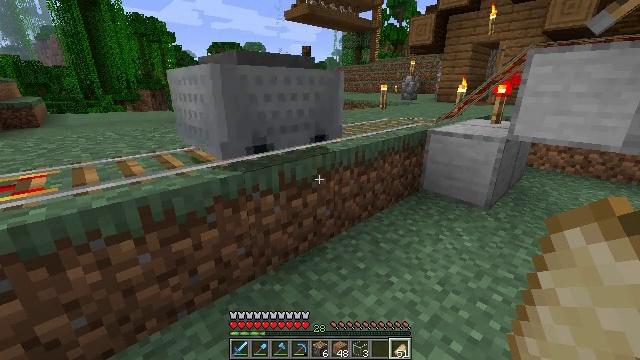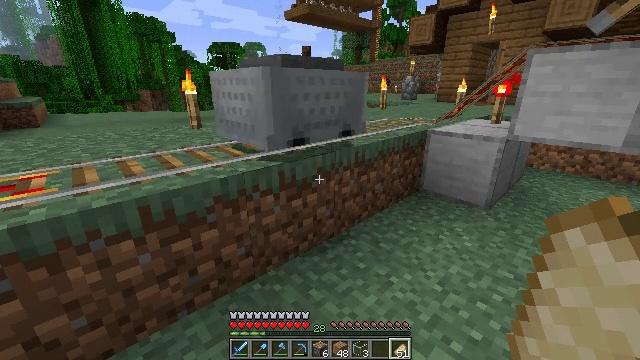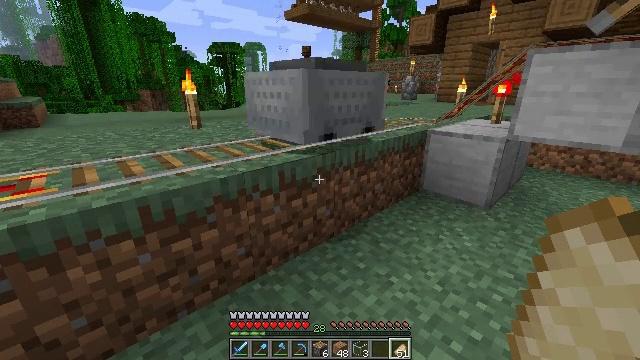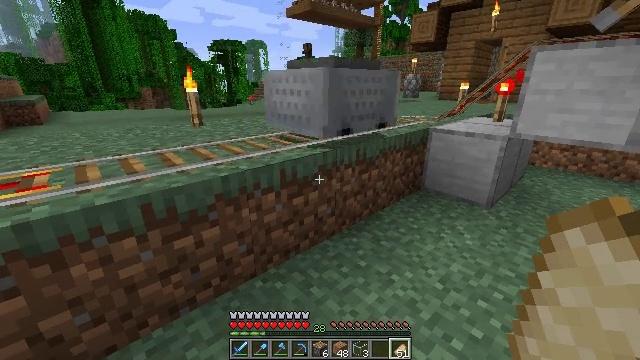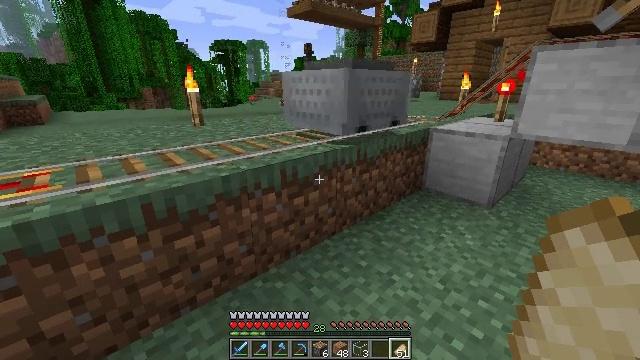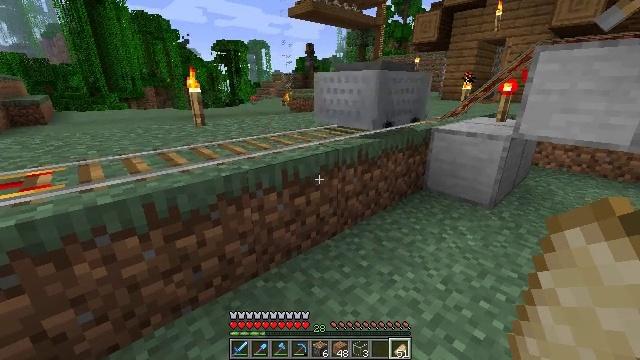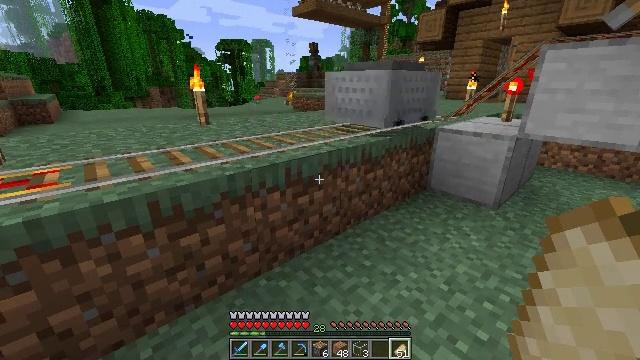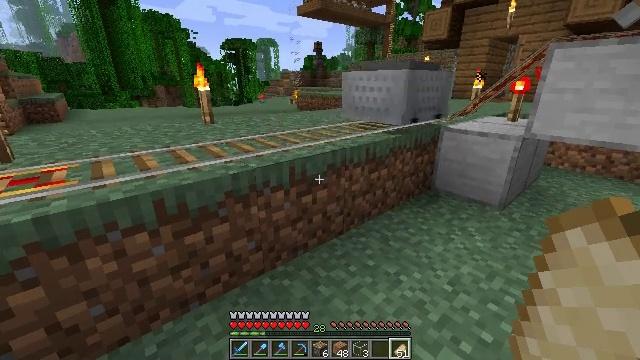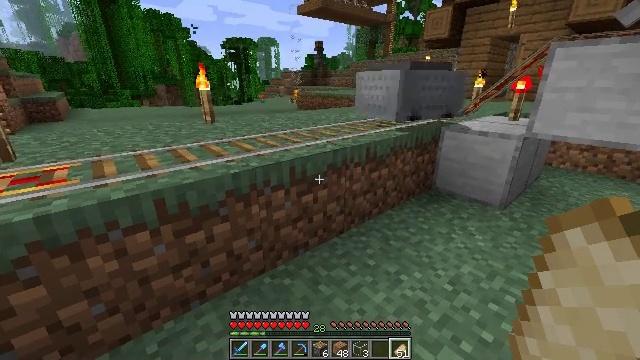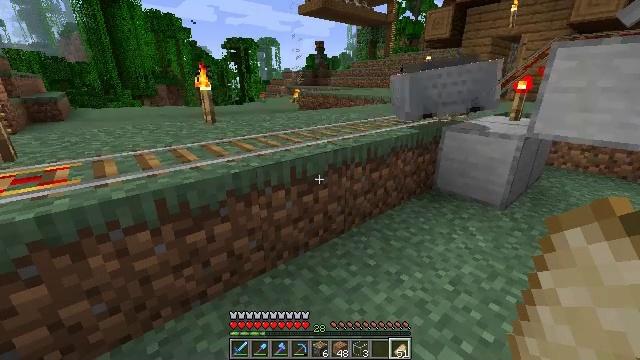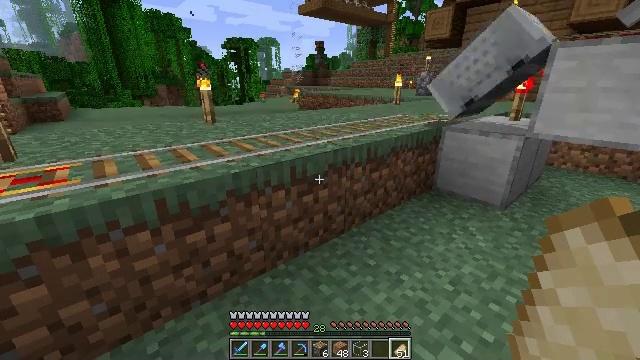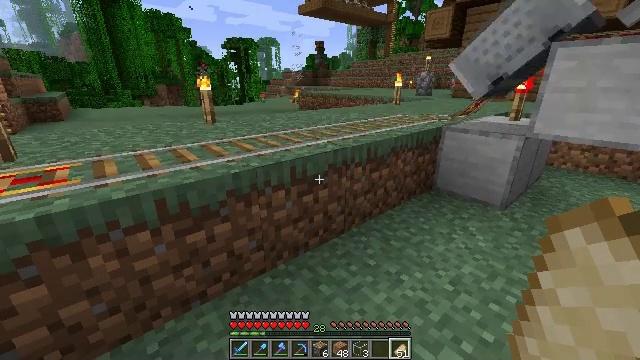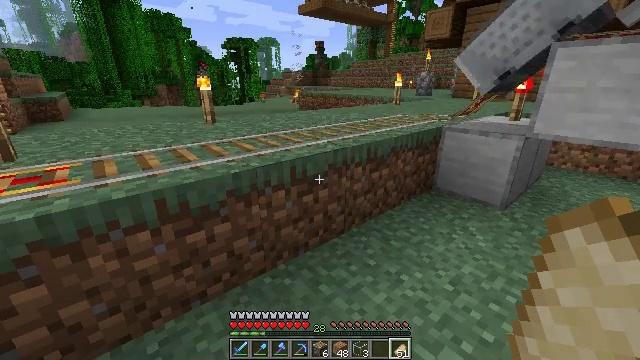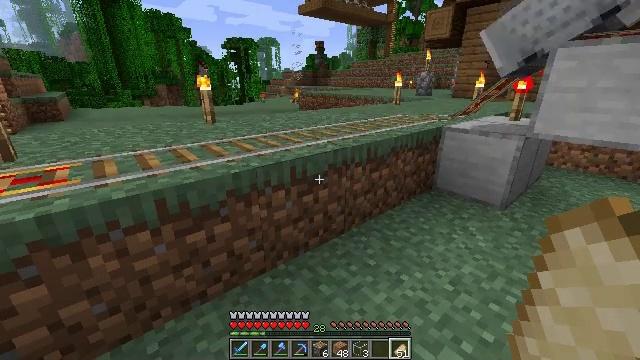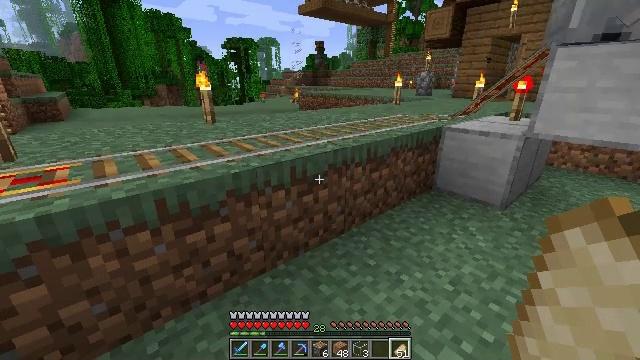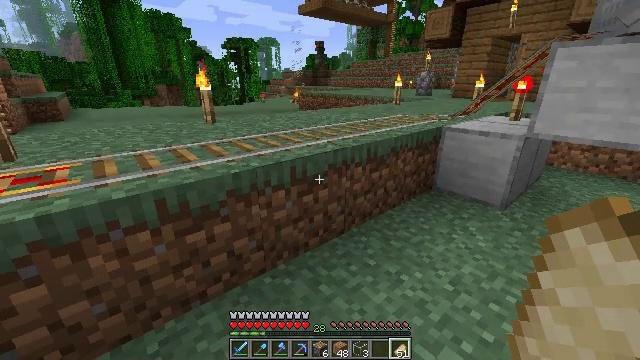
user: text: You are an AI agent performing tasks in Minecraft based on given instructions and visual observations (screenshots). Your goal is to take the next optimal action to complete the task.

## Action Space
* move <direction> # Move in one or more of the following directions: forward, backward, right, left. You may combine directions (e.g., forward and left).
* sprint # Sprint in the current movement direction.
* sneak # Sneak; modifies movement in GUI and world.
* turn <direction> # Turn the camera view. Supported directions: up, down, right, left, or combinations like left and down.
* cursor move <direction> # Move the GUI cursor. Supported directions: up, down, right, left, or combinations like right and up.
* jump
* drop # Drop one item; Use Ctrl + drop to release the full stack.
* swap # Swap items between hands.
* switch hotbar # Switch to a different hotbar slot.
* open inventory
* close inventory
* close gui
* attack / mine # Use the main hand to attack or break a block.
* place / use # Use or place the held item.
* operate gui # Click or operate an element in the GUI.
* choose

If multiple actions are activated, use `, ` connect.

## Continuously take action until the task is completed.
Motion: motion action
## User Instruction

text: Arrange the items to produce redstone in the crafting table.
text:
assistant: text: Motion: no_op
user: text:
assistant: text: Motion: no_op
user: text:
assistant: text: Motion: no_op
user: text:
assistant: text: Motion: no_op
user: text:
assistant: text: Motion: no_op
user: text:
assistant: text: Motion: no_op
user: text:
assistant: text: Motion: no_op
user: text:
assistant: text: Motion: no_op
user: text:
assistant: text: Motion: no_op
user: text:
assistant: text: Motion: no_op
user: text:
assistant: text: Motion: no_op
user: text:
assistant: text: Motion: no_op
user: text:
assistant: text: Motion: no_op
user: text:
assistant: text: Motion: no_op
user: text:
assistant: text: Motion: no_op
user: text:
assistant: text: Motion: no_op
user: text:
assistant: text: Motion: no_op
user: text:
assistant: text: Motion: no_op
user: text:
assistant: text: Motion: no_op
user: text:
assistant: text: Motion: no_op
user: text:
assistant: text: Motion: move forward
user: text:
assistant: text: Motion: move forward, turn left
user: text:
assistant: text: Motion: move forward, turn left
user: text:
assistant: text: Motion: move forward, turn left
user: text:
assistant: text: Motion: move forward, sprint, turn left
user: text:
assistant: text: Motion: move forward, sprint, turn left
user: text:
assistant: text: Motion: move forward, sprint, turn left
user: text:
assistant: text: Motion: move forward, sprint, turn left
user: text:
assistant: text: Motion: move forward, sprint, jump
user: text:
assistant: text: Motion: move forward, jump